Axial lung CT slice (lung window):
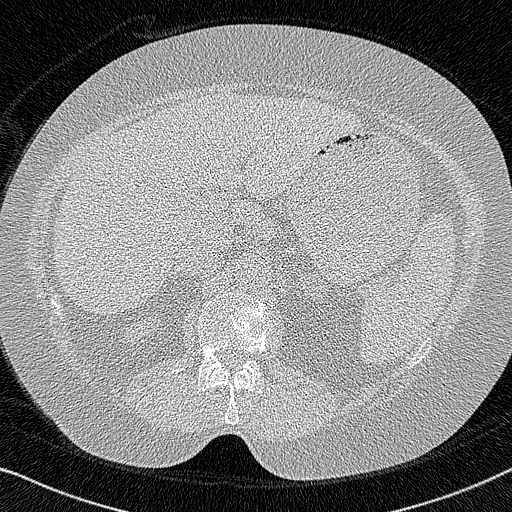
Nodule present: no